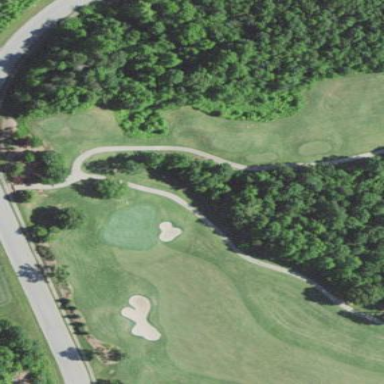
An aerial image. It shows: Grassy area designated as golf fairway.